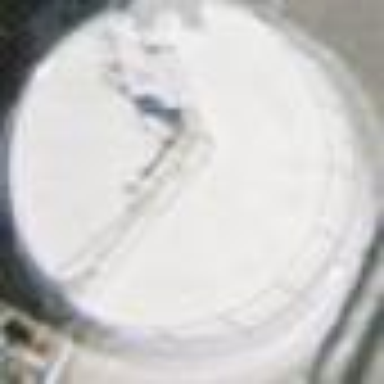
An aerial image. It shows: Industrial building housing storage tank.